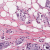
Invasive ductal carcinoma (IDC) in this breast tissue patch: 1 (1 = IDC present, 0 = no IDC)